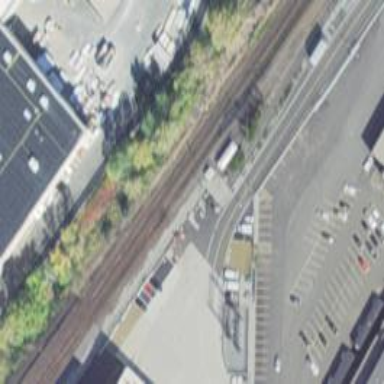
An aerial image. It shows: Railway junction.